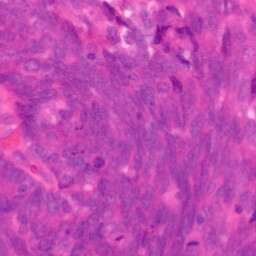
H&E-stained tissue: Colon